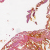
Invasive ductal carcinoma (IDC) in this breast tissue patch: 0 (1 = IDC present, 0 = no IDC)